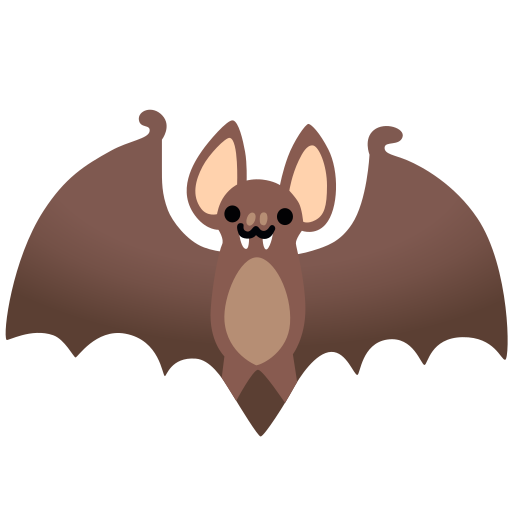
Emoji: 🦇